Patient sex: F
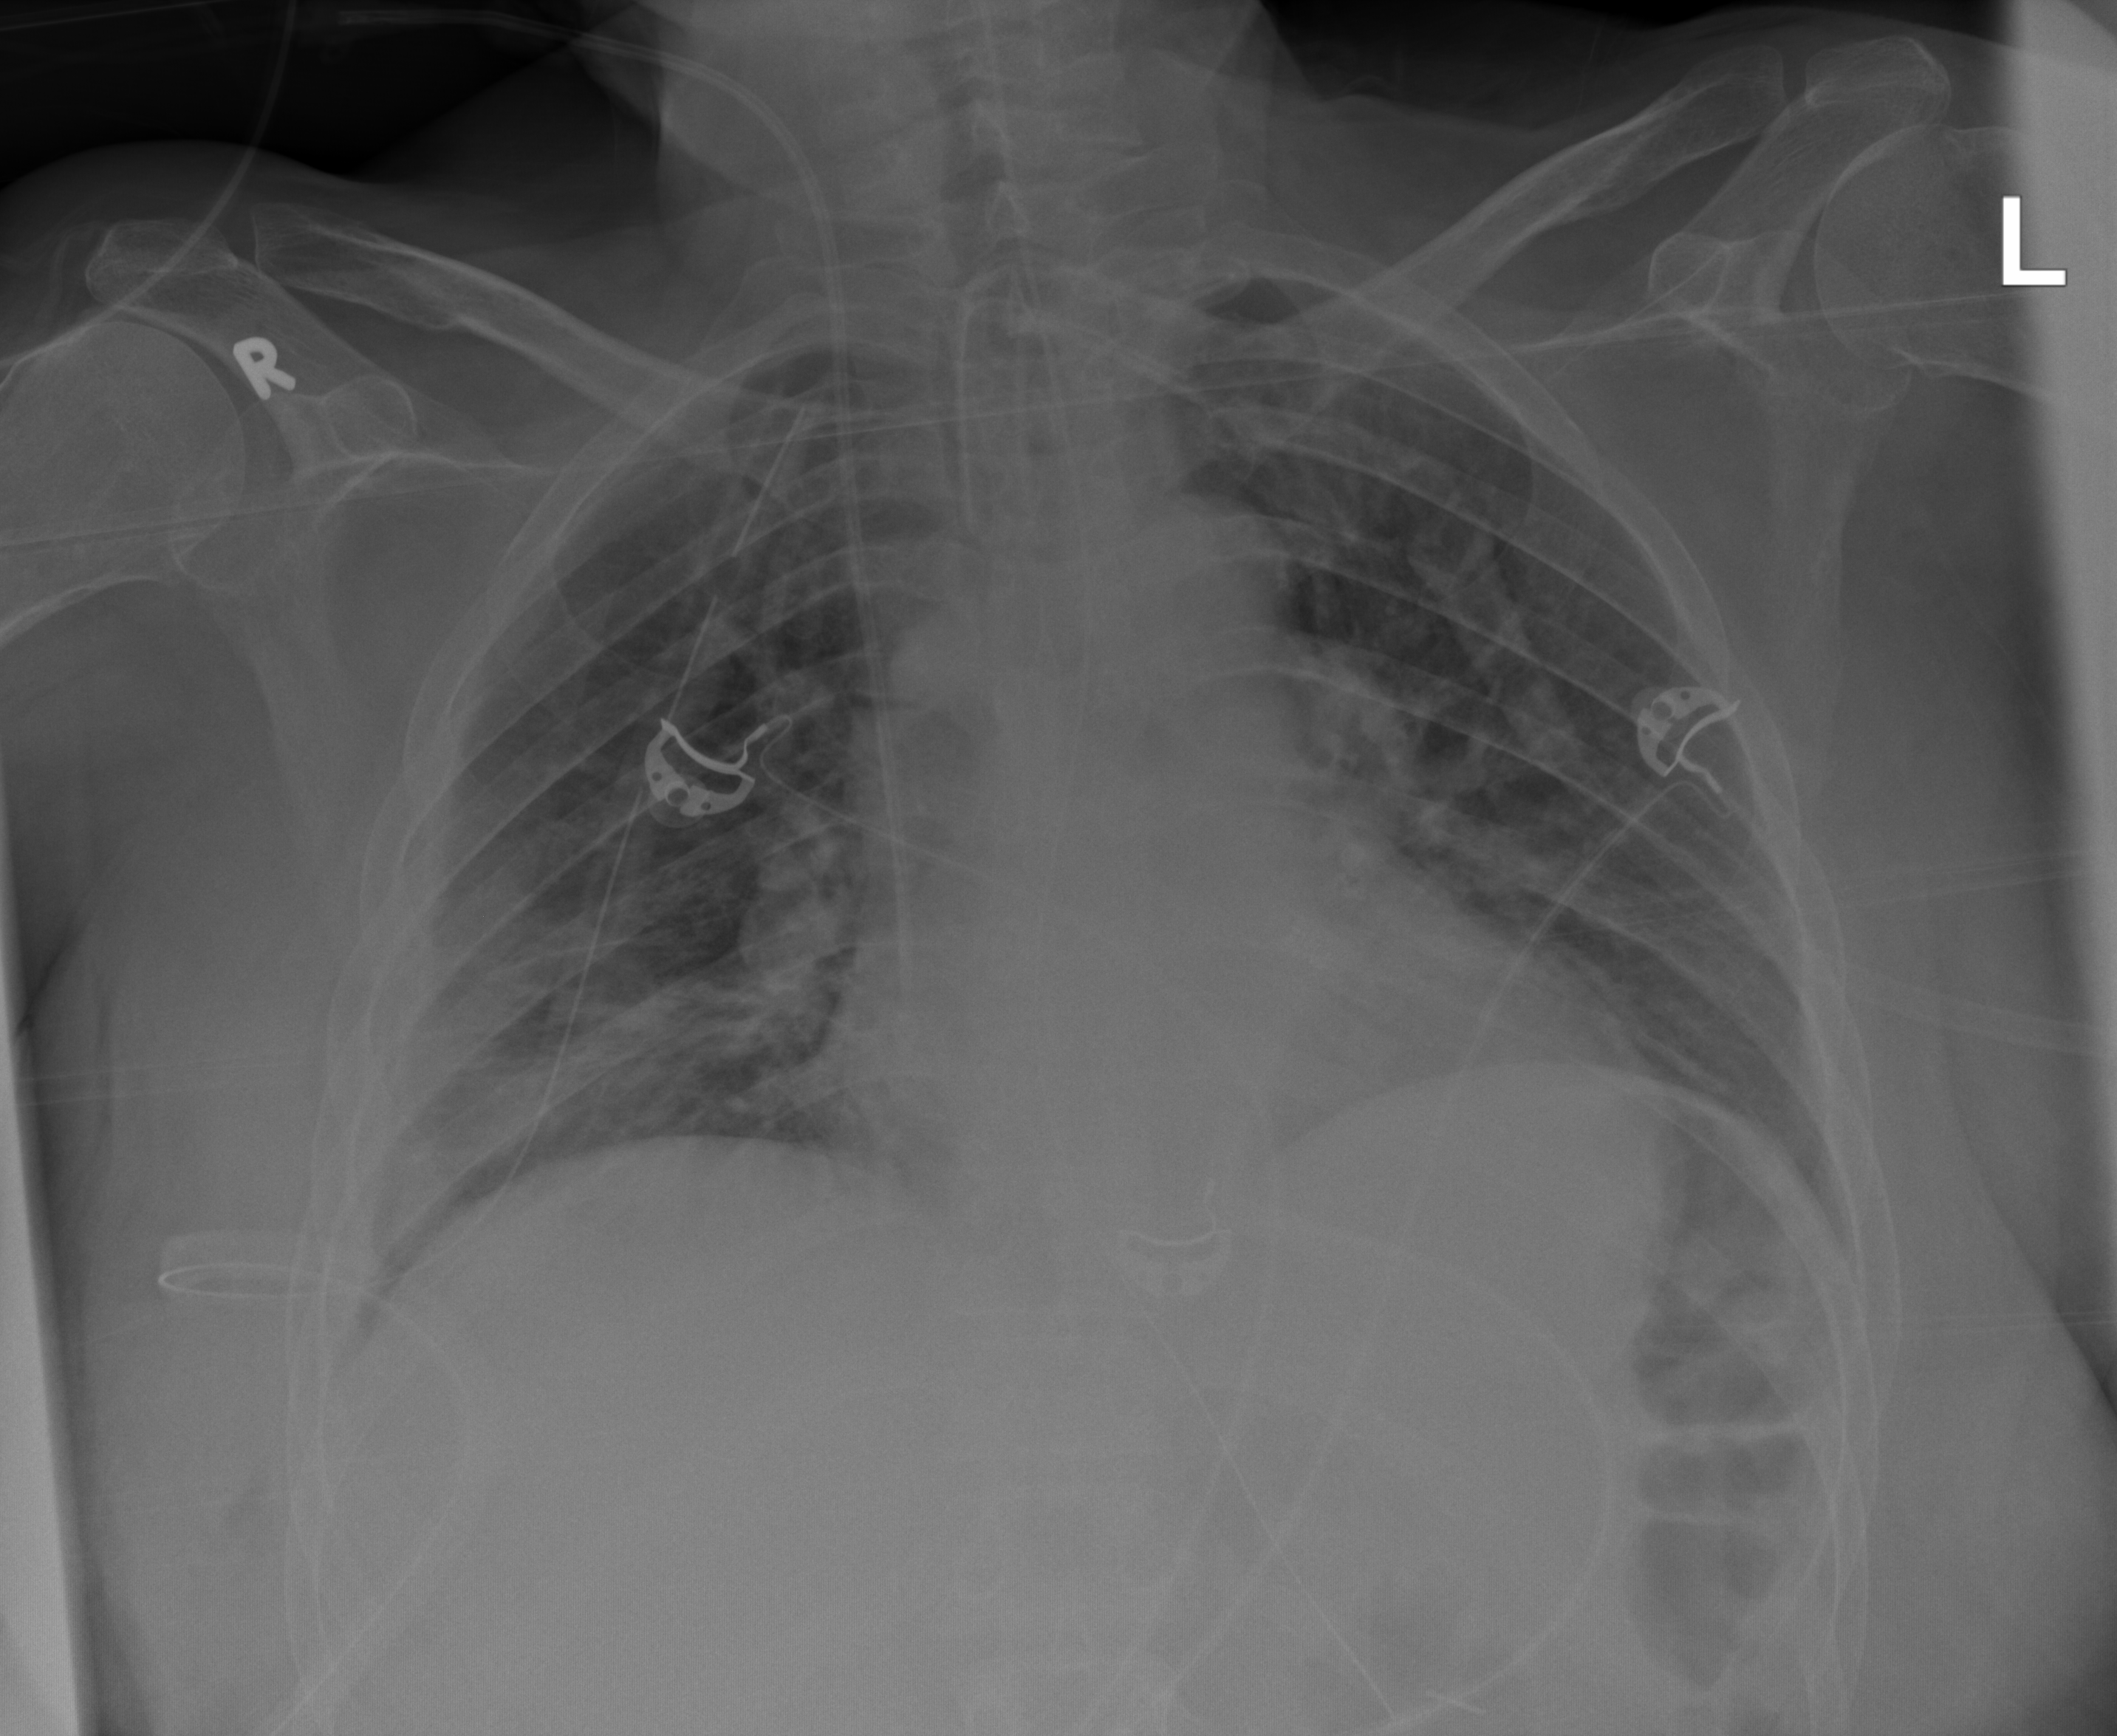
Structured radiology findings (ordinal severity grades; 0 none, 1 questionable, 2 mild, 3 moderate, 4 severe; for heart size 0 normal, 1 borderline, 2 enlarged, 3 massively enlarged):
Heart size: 2
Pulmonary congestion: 2
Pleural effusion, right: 2
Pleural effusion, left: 0
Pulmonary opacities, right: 0
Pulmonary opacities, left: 0
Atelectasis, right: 2
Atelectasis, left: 0